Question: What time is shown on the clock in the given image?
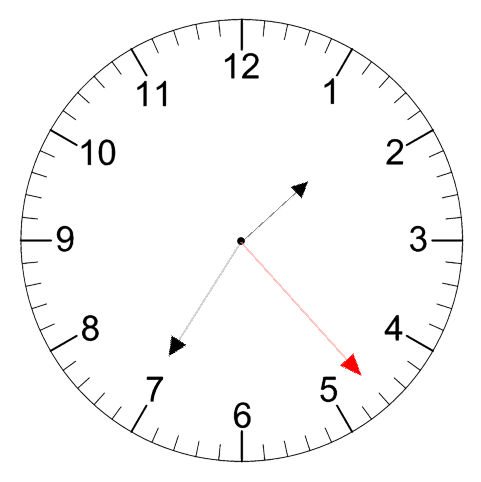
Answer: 01:35:23